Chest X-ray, AP view. Patient: 28 years old, sex M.
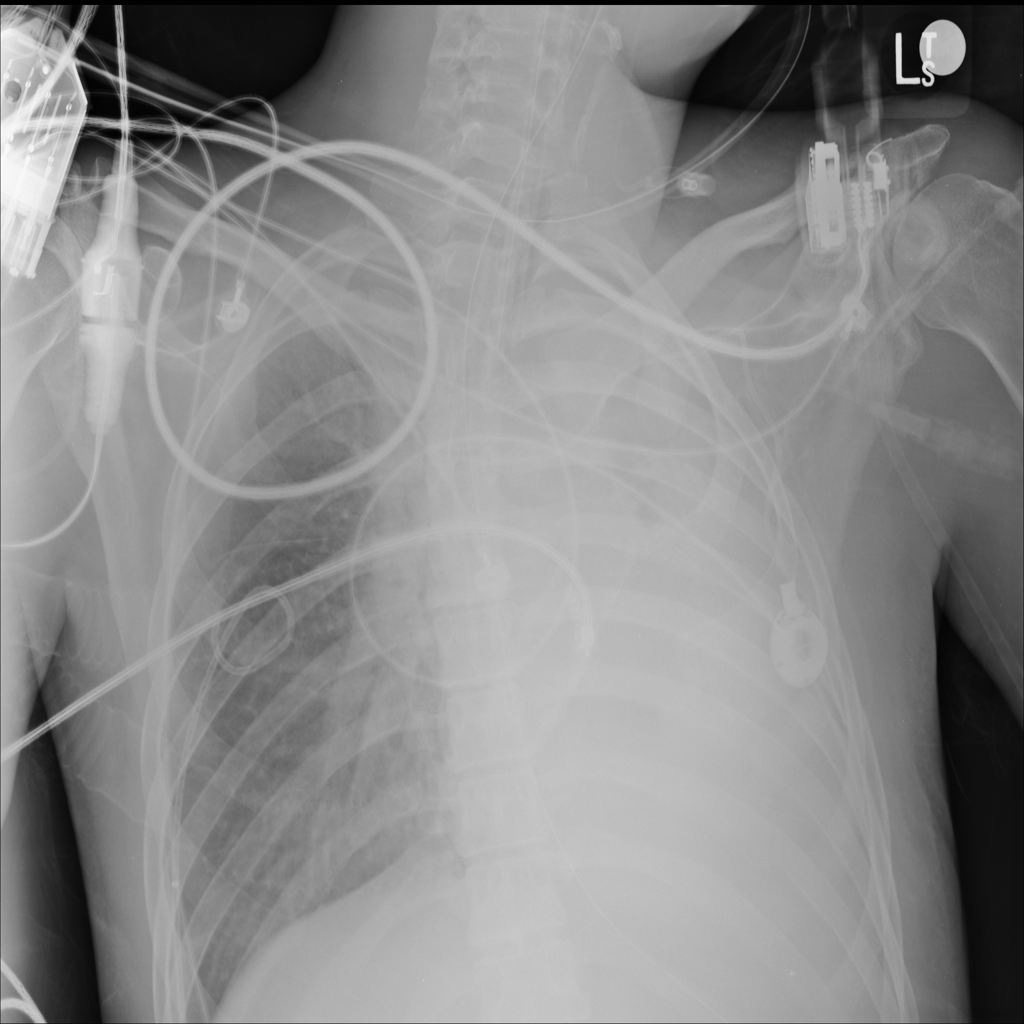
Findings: No Finding